Question: How can I create effect of HUD hint to moving object?
This should be a result:

Asteroid is moving in space, when i click on, it shows the hint box with information.
I experimenting with this example, <URL>
but i don't know, if is it the correct way.
I need the hint in the same distance from the camera in each case, no matter how distanced is the asteroid. Always uncovered by another objects.
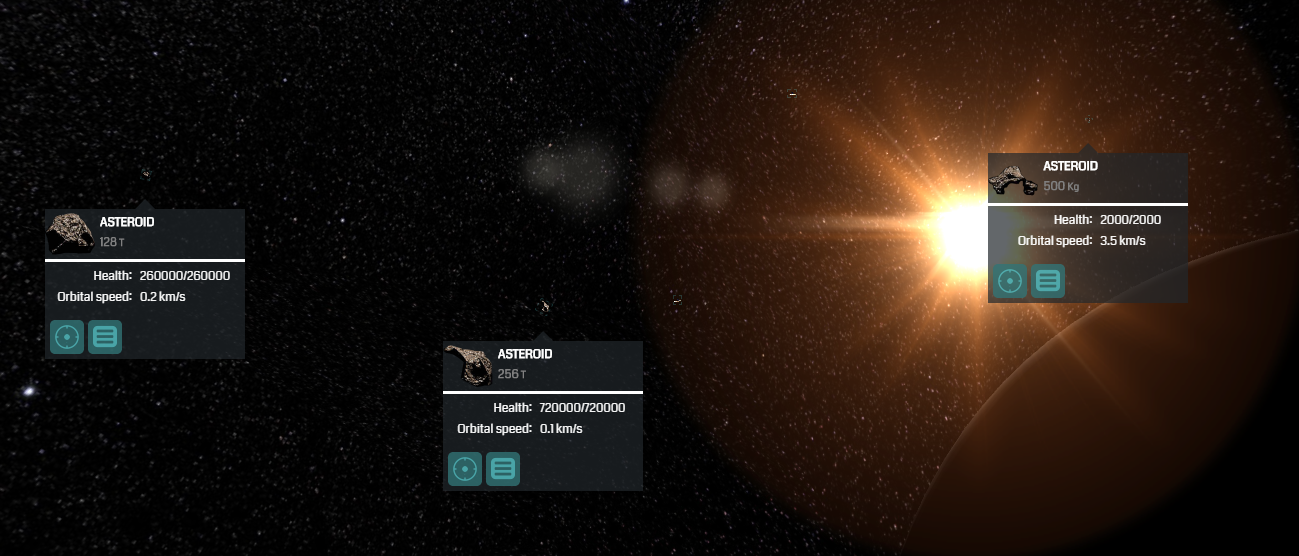
Answer: As WestLangley recommend, is needed to create new camera with view of elements on the screen.
3d to 2D camera is solved here <URL>